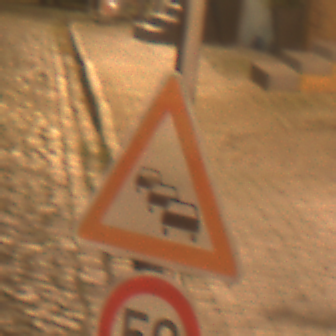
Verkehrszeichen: Stau
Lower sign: Geschwindigkeit50
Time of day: Night
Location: Outdoor (Urban)
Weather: Clear
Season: NotSpecified
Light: Artificial